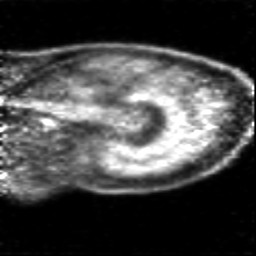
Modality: PET
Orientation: sagittal
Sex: female
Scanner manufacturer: siemens